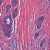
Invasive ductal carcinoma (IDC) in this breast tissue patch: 0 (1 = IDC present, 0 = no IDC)